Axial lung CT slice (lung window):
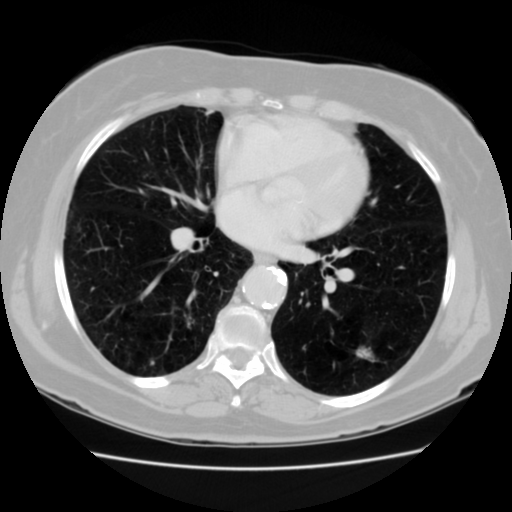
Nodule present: yes
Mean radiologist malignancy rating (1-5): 2